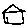
Label: house